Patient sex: M
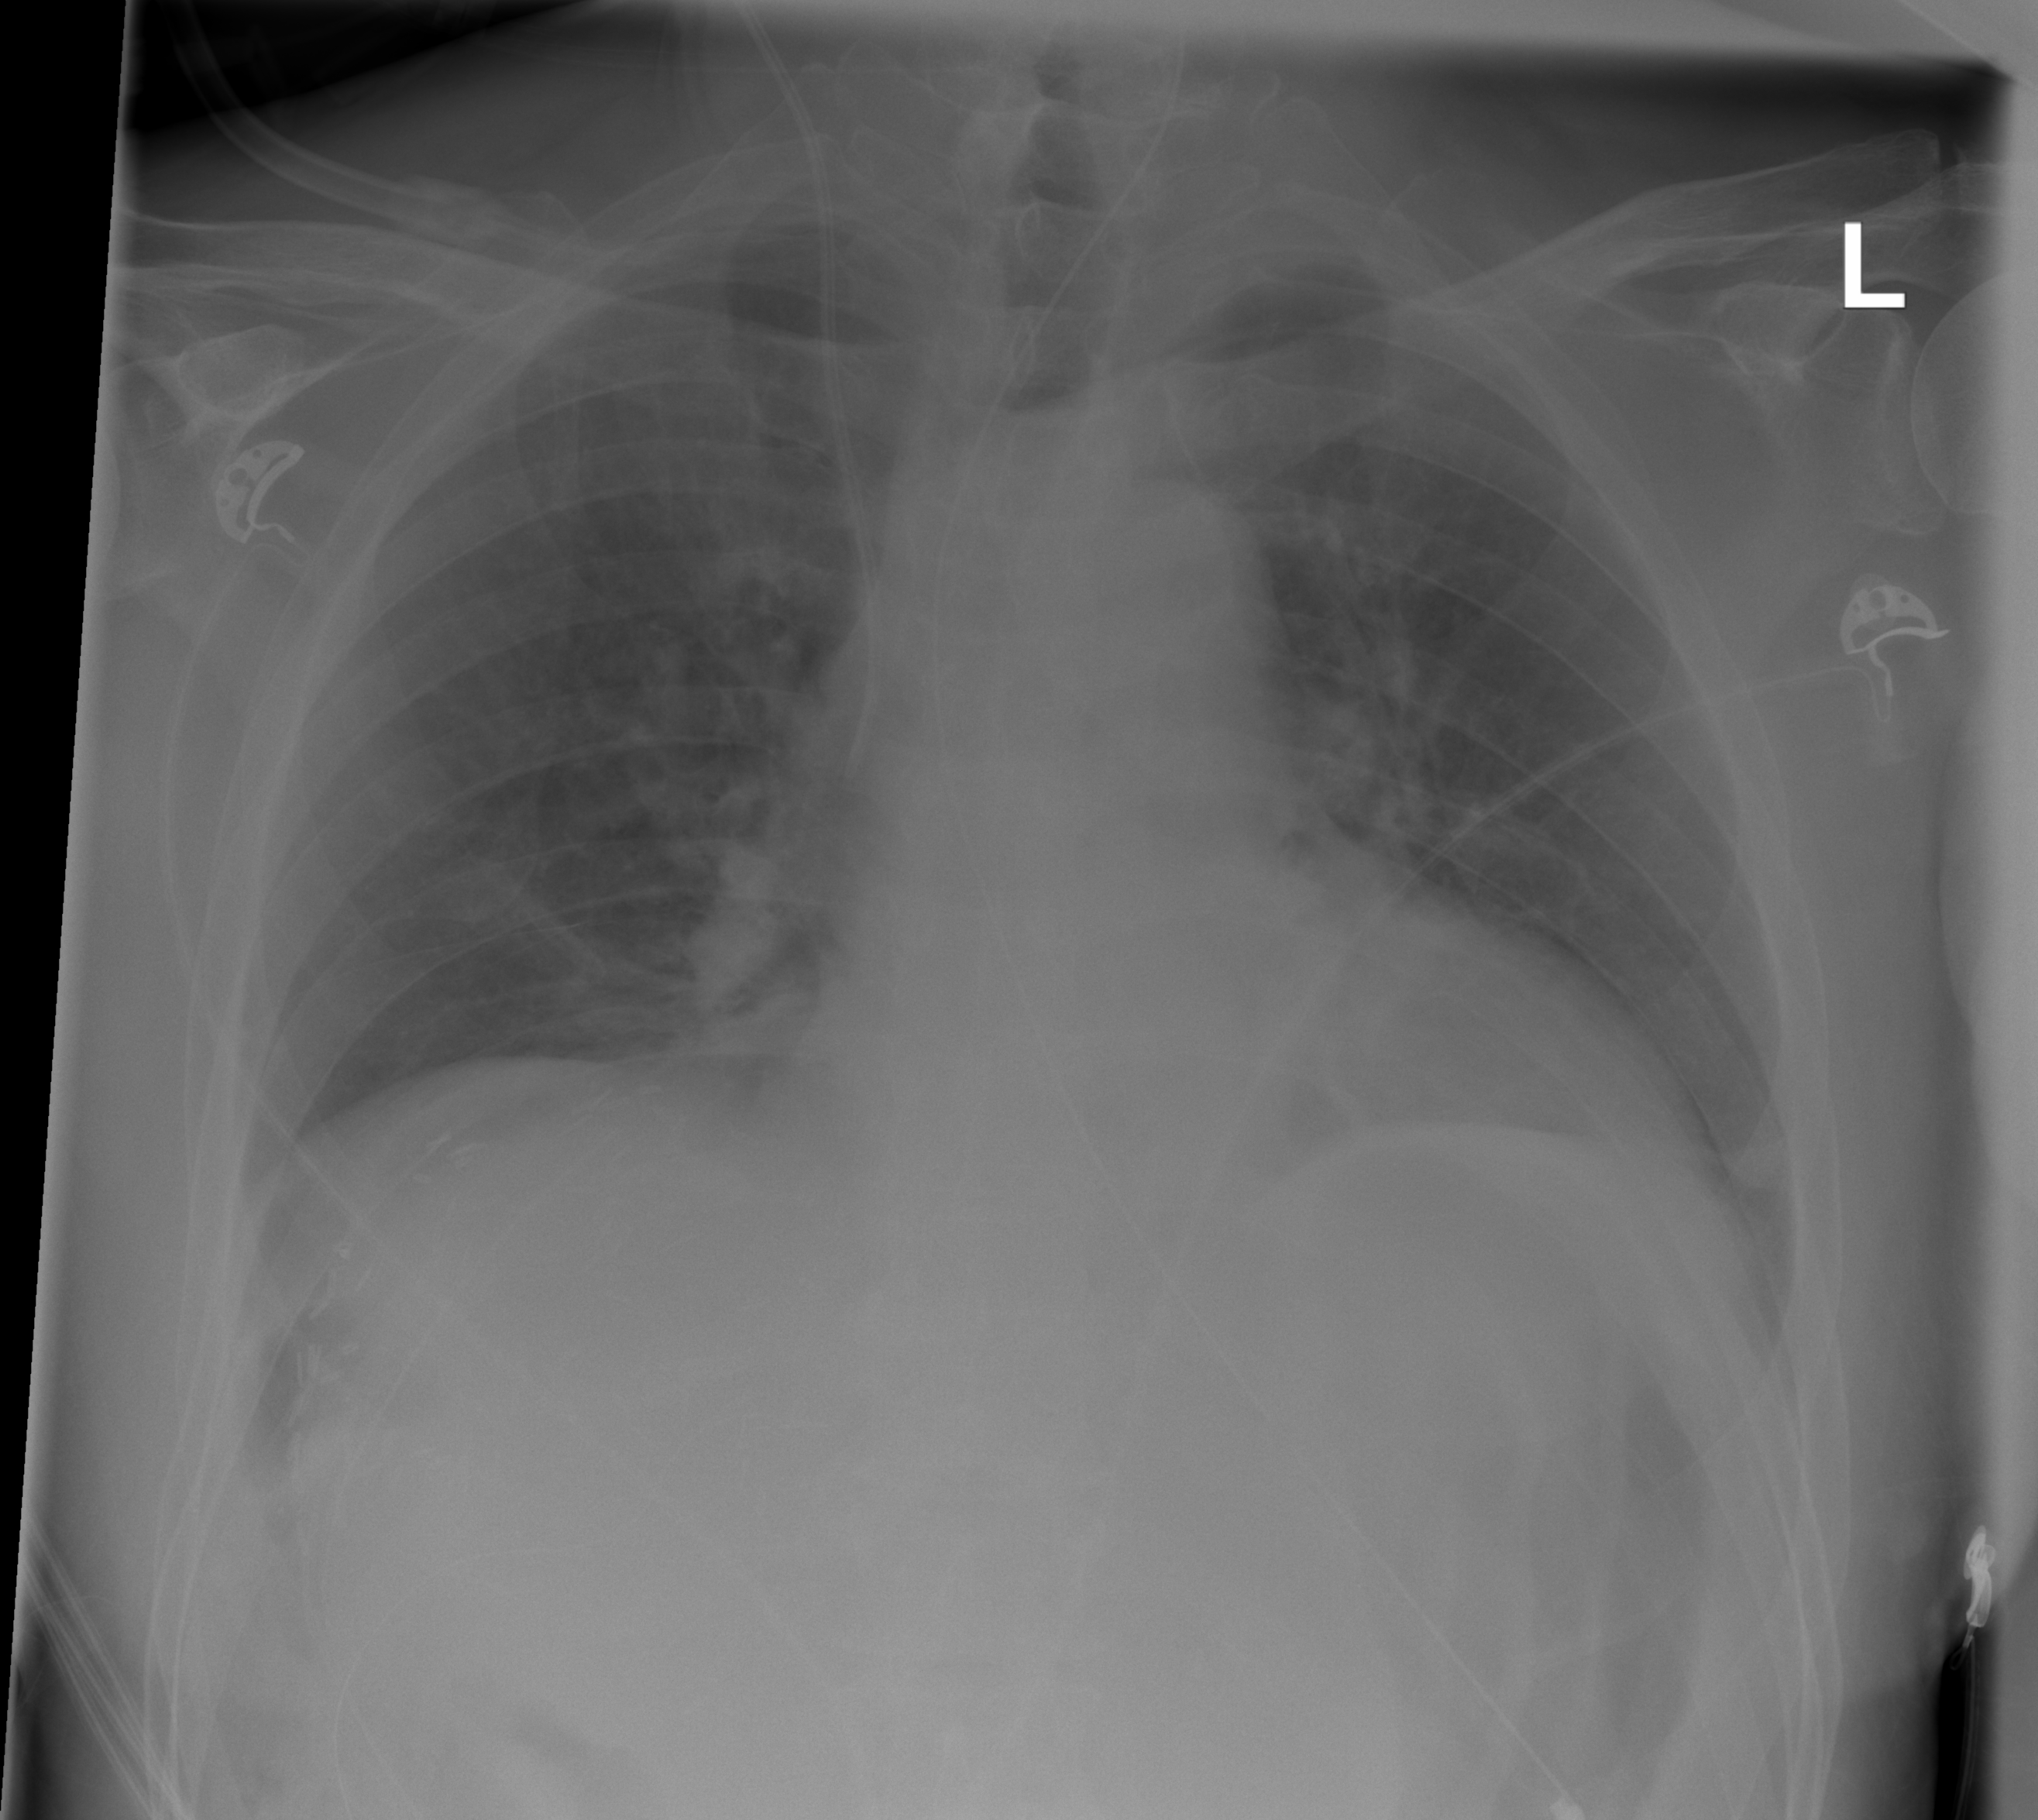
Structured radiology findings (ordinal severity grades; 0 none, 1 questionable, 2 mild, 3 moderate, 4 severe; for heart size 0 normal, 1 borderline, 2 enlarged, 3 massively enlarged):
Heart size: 2
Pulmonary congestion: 0
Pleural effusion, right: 0
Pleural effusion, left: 1
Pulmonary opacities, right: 2
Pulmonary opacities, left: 0
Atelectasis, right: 2
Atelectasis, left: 2